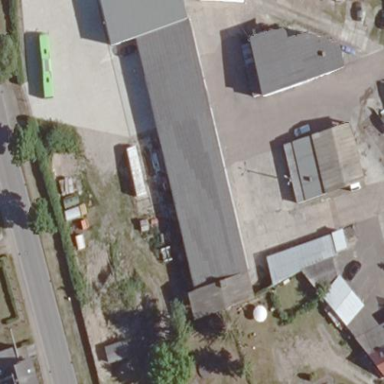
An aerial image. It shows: Part of building.